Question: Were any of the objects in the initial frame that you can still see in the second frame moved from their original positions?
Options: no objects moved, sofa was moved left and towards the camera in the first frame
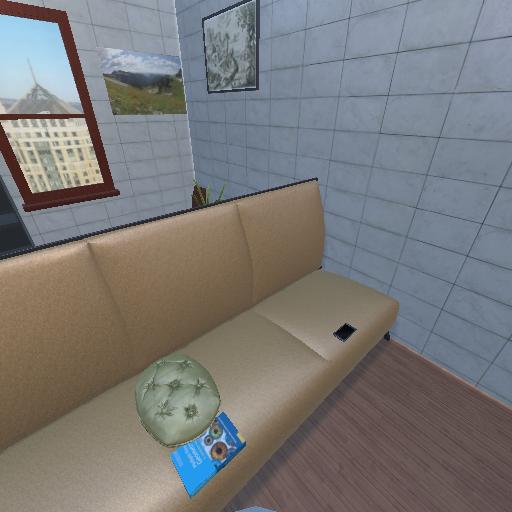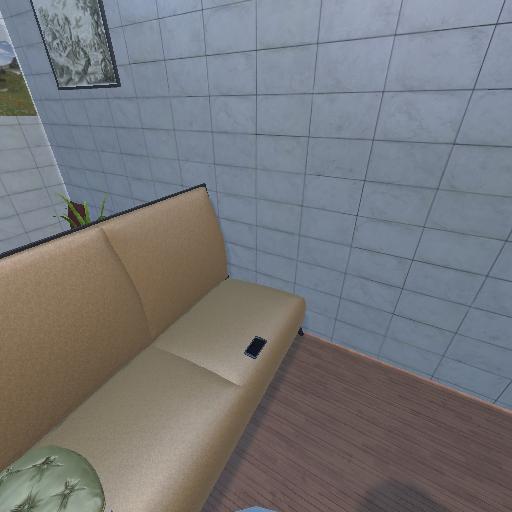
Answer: no objects moved